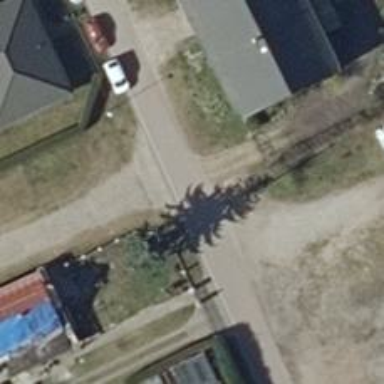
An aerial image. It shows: Residential road without sidewalk.